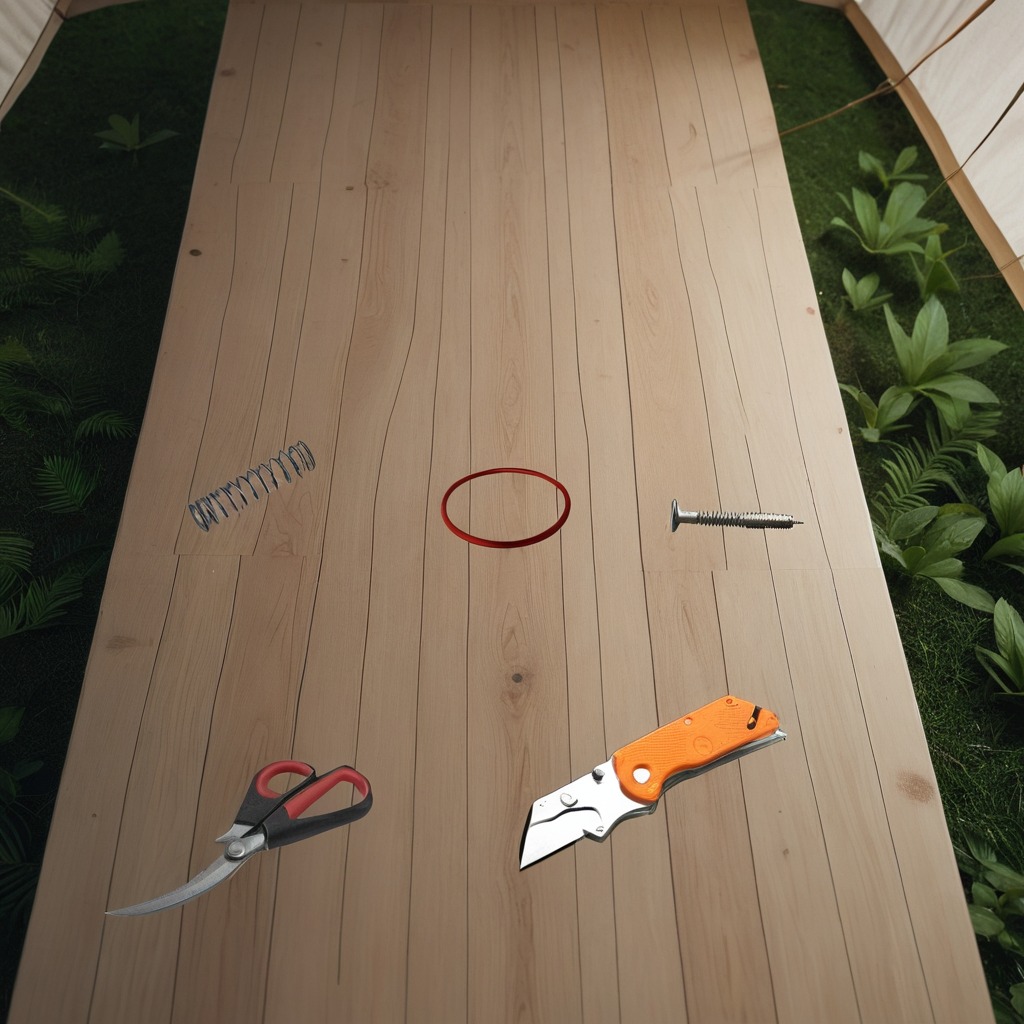
A rubber Oring, a utility knife, a metal machine screw, a coiled metal spring, and a pair of scissors are lying on the wooden table.